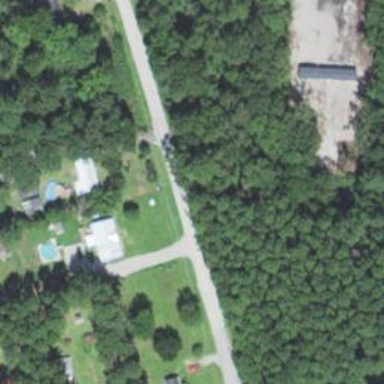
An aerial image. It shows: Culvert tunnel.